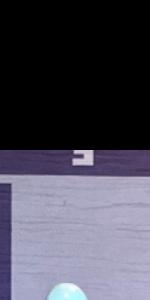
Label: Empty